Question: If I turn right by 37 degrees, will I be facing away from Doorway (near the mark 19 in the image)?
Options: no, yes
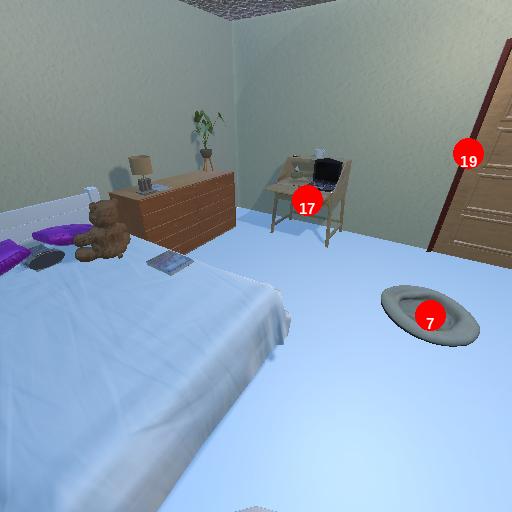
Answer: no